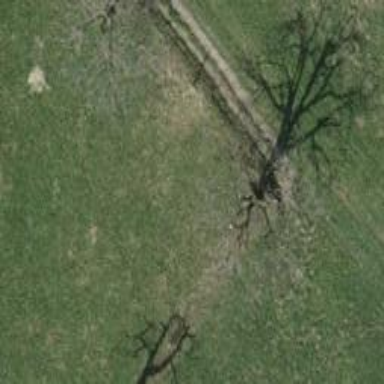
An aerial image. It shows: Beautiful tree in nature.